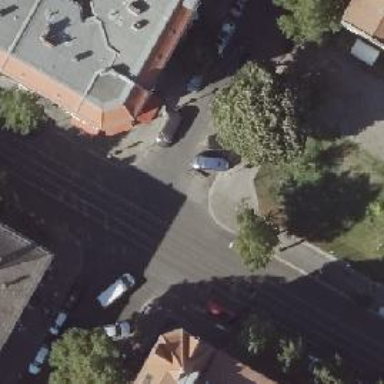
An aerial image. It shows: Tertiary road with asphalt surface and parallel on-street parking lanes on both sides.